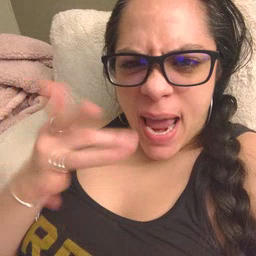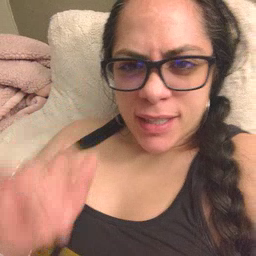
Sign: empty